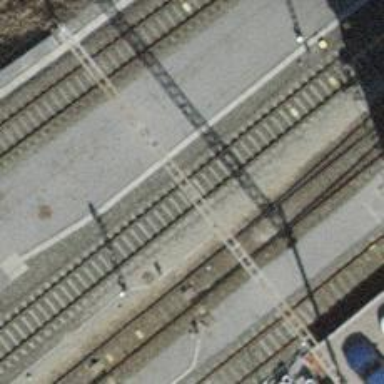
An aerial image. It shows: Railway milestone.